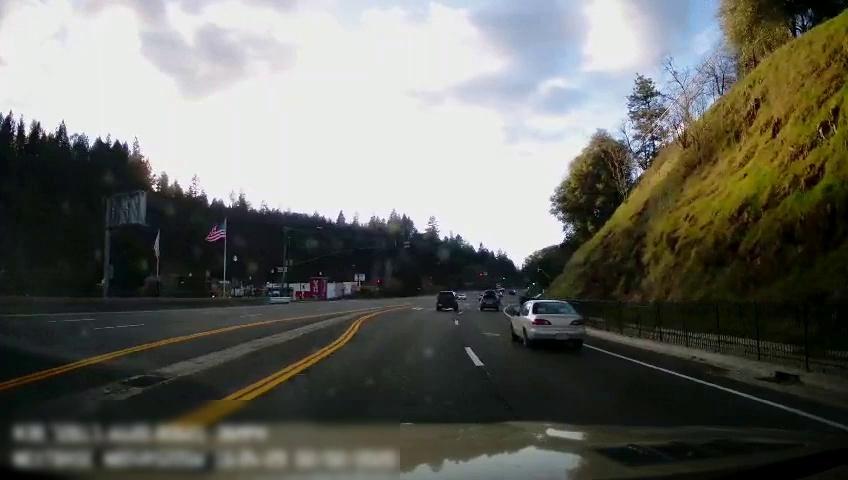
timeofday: Day
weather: Sunny
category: Drivable Space
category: Vehicles | Car
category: Vehicles | SUV
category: Vehicles | SUV
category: Lanes | Current Lane
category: Lanes | Alternate Lane
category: Lanes | Current Lane
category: Lanes | Opposite Lane
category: Lanes | Opposite Lane
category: Lanes | Opposite Lane
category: Lanes | Opposite Lane
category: Lanes | Opposite Lane